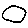
Label: circle